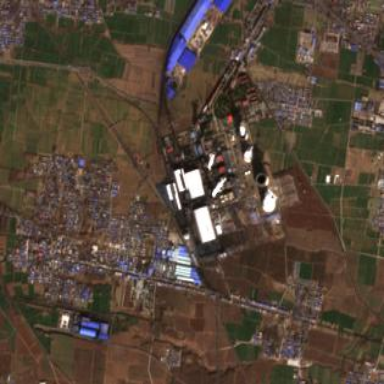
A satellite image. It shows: Industrial area with coal power plant.